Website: home-depot
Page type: delivery-shipping
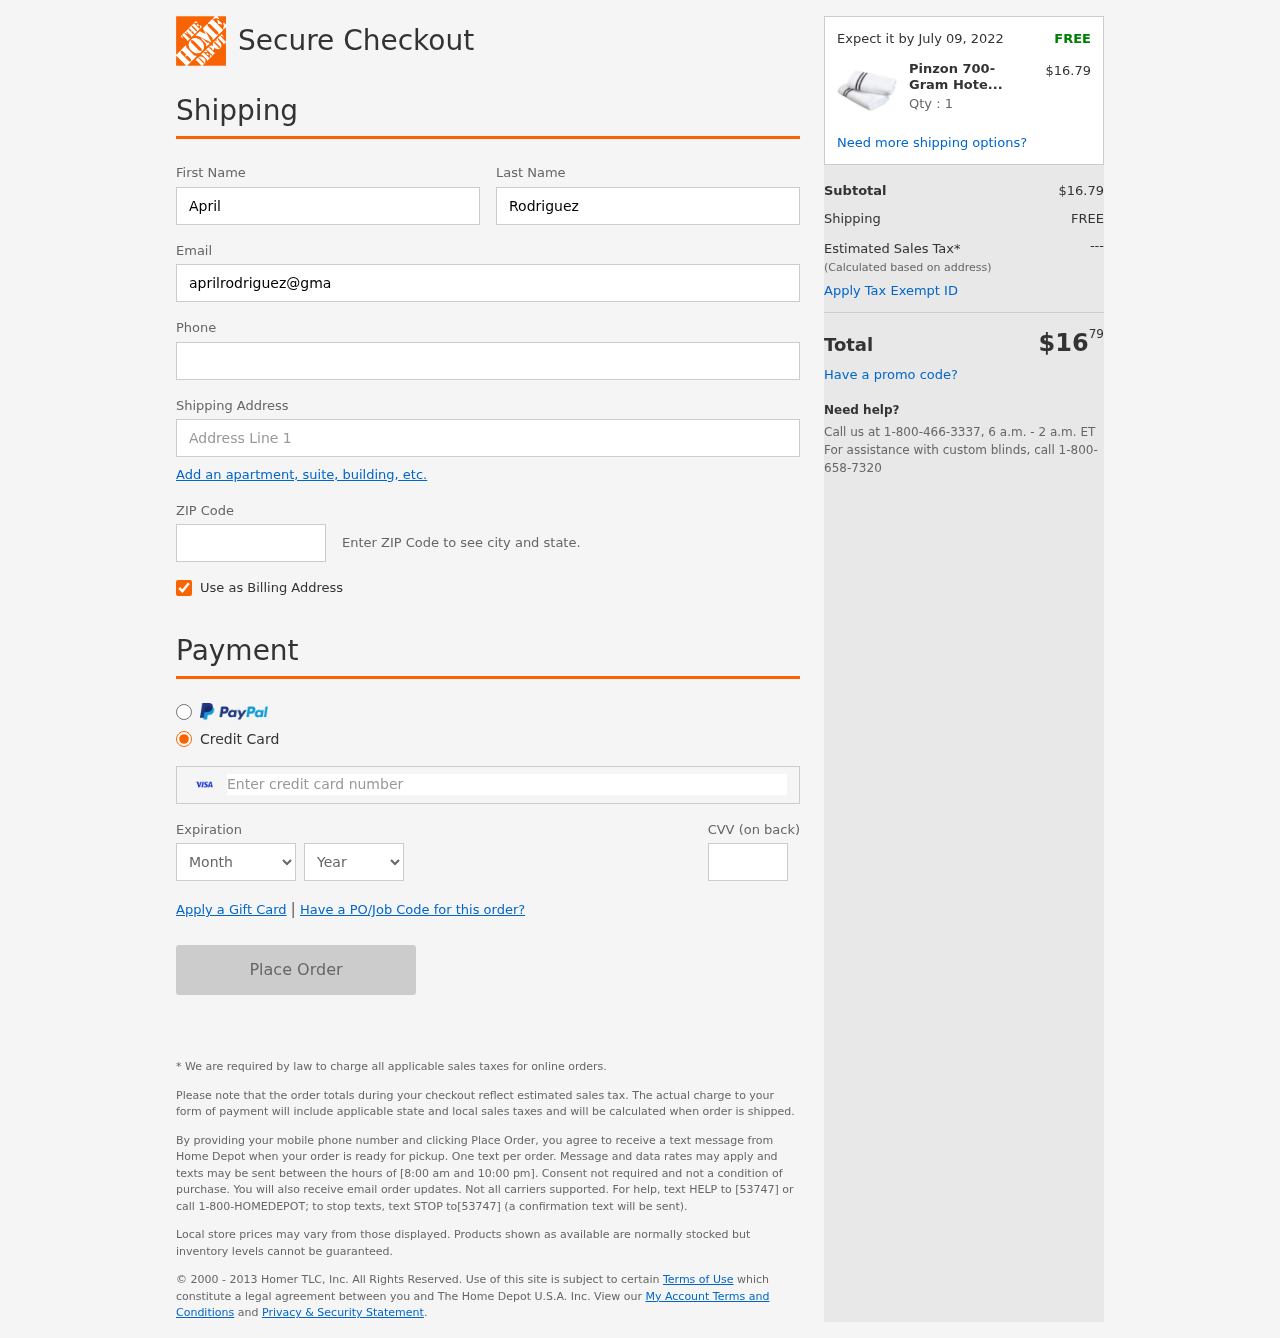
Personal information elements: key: PII_CARD_CVV
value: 780
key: PII_CARD_EXPIRY_MONTH
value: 02
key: PII_CARD_EXPIRY_YEAR
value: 26
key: PII_CARD_NUMBER
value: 4093 3634 5683 4326
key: PII_EMAIL
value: aprilrodriguez@gmail.com
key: PII_FIRSTNAME
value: April
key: PII_LASTNAME
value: Rodriguez
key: PII_PHONE
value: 9006456293
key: PII_POSTCODE
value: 90335
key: PII_STREET
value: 1492 Moses Mountains
Product elements: key: PRODUCT1_NAME
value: Pinzon 700-Gram Hotel Stitch Washcloth 2-Pack, Black
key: PRODUCT1_PRICE
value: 16.79
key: PRODUCT1_QUANTITY
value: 1
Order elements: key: ORDER_DELIVERY_DATE
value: Expect it by July 09, 2022
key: ORDER_SUBTOTAL
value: $16.79
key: ORDER_SHIPPING_COST
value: FREE
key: ORDER_TOTAL
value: $1679